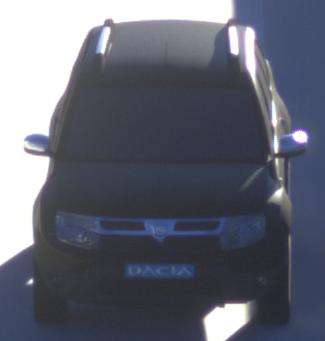
Make: Dacia
Model: Duster dCi 110 FAP
Detailed model: Duster (I)
Model produced from: 2010/06
Model produced until: 2013/11
Doors: 5
Color: black
Road condition: dry road
Daytime: sunrise or sunset
Contrast: high contrast